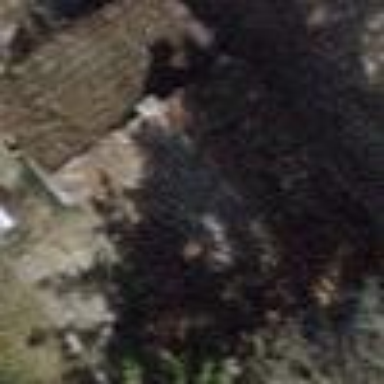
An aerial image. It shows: Hut.